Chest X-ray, PA view. Patient: 42 years old, sex M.
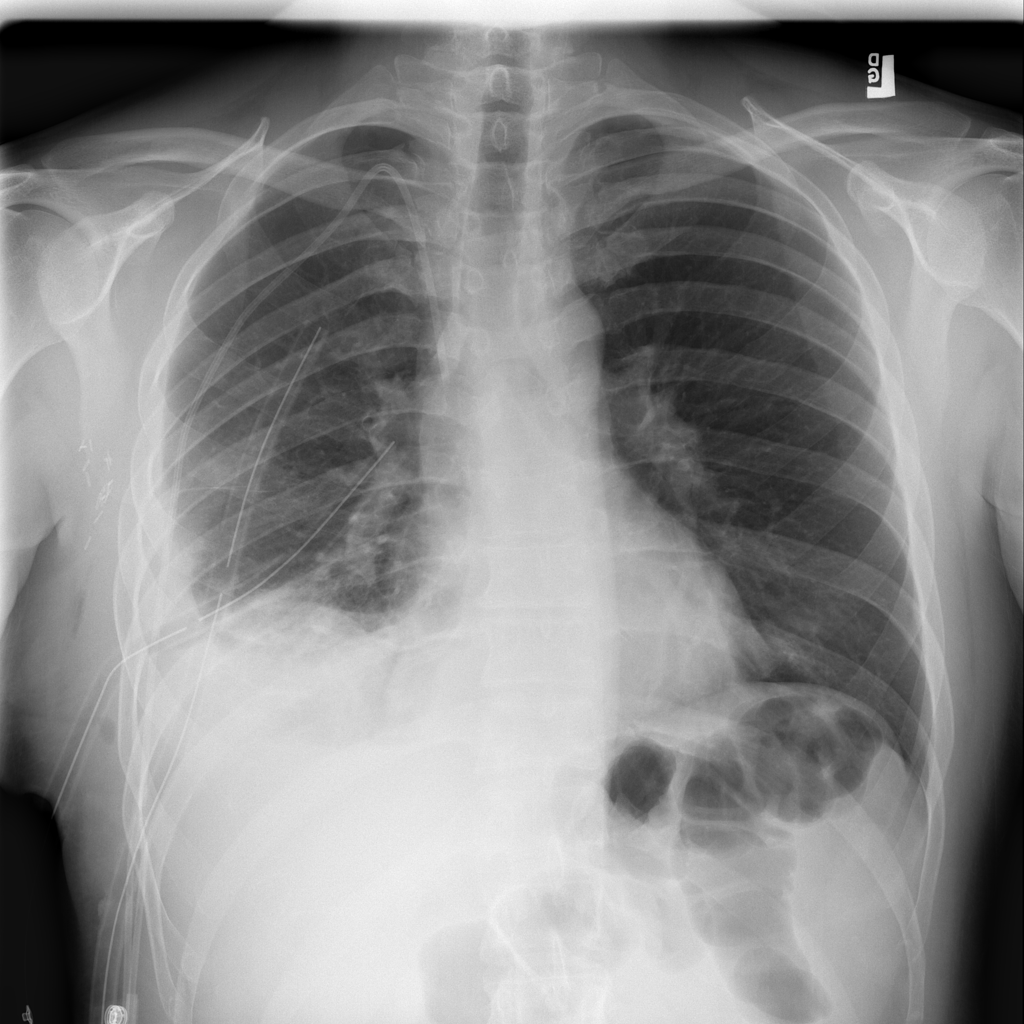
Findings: Effusion, Infiltration